Aerial crown-view tile of a tropical tree (Barro Colorado Island, Panama), acquired 20250715:
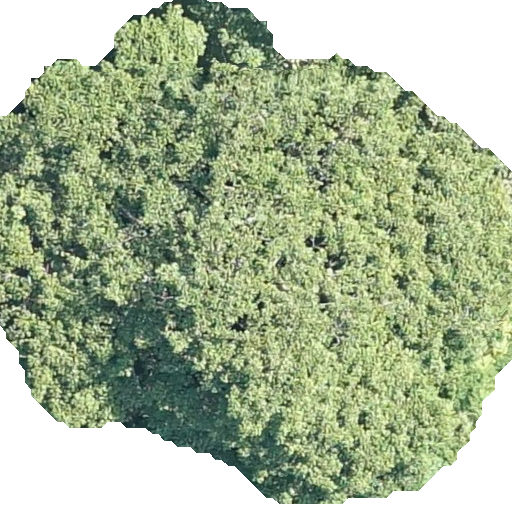
Species: Sterculia apetala
GBIF accepted scientific name: Sterculia apetala
Crown area: 297.984 m²